Question: I'm trying to register an x64 COM server dll for use in x64 office on x64 windows 7. I have followed the instructions <URL> but I cannot register the dll. When I attempt to I get the following error:

The command I use is 'regsvr32 my_x64_com_server.dll'
Why is this happening and is there a workaround?
Thanks in advance.
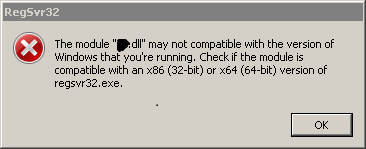
Answer: How is the command being run? From a process or from a command line?
Make sure the command is being run from a 64-bit process (or a 64-bit cmd.exe console window). Otherwise, the '%windir%\System32
egsvr32.exe' command will be redirected to '%windir%\SysWoW64
egsvr32.exe' and a 32-bit regsrv32 will be run (which can't register 64-bit DLLs).
You could also try using '%windir%\sysnative
egsvr32.exe' which will redirect to the real '%windir%\System32\' directory (but only from a 32-bit process, so if you use that take care to make sure no one tries to run the command from a 64-bit process).
See <URL> for details.